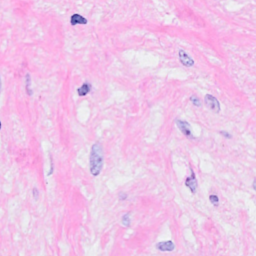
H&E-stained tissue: Breast